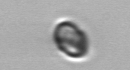
Label: Dinophyceae